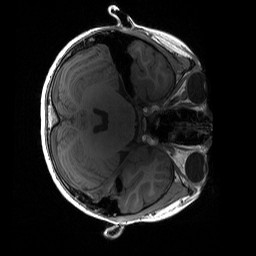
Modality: T1w
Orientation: axial
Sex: male
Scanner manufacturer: siemens
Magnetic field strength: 3 T
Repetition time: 1.9 s
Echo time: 0.00243 s